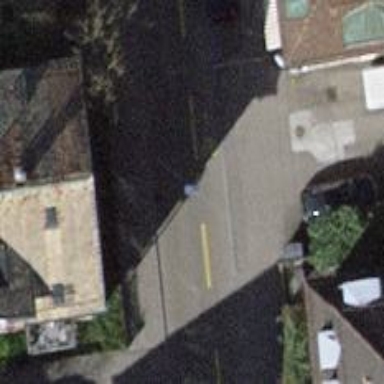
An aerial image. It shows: Unmarked crossing with traffic calming table.